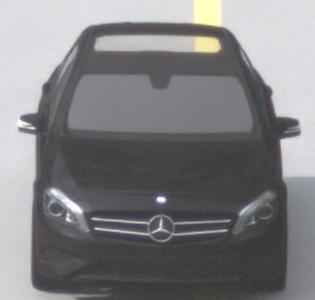
Make: Mercedes-Benz
Model: A 180
Detailed model: A-Class (176)
Model produced from: 2012/09
Model produced until: 2015/07
Doors: 5
Color: black
Road condition: dry road
Daytime: morning or afternoon
Contrast: low contrast